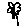
Label: flower